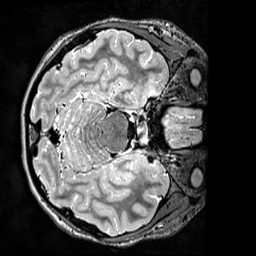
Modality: T2w
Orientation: axial
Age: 19
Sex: female
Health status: ill
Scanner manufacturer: siemens
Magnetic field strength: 3 T
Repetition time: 3.2 s
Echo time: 0.564 s